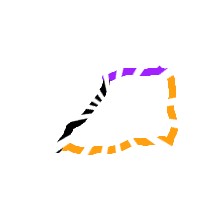
Shape: trapezoid